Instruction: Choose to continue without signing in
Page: checkout
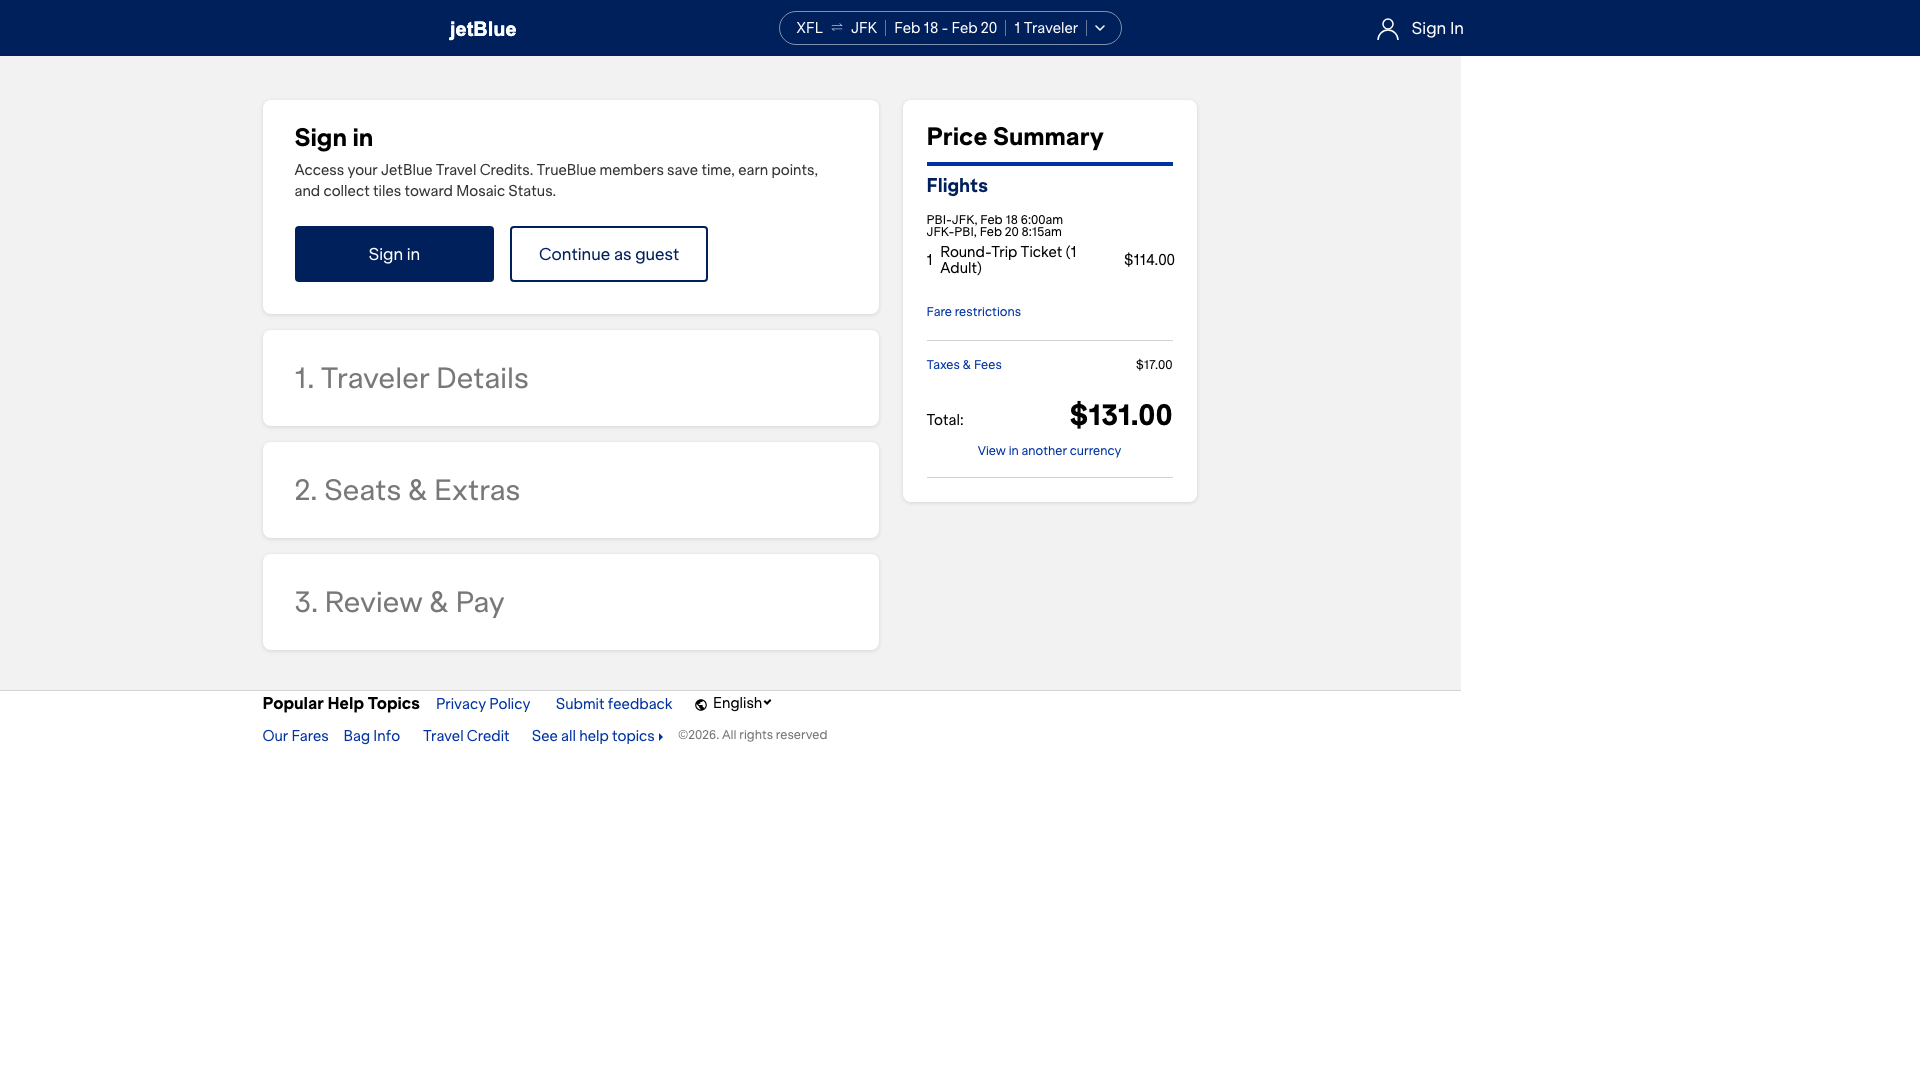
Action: click